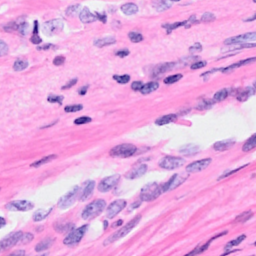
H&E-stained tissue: Breast